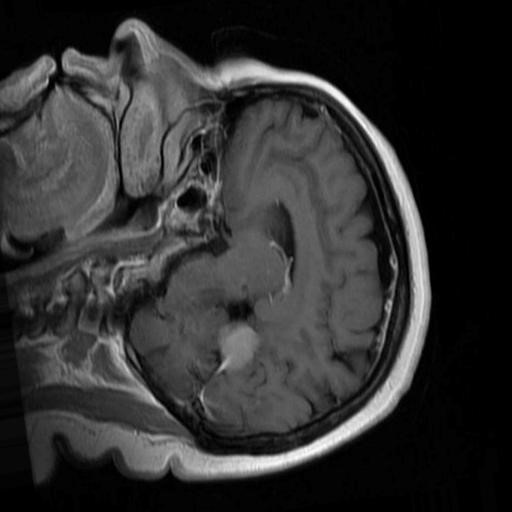
Label: brain_menin